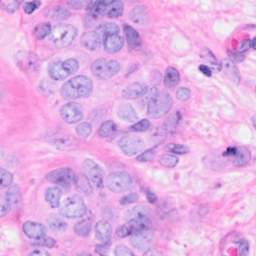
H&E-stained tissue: Breast